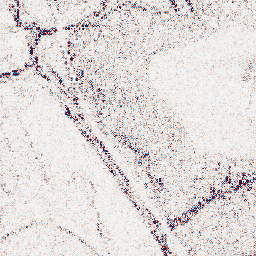
Category: wavelet
Decomposition family: wavelet_reverse_biorthogonal
Decomposition parameters: wavelet: rbio4.4
level: 1
Upsampling method: fft_zeropad
Upsampling parameters: scale: 4
Upsampling scale: 4